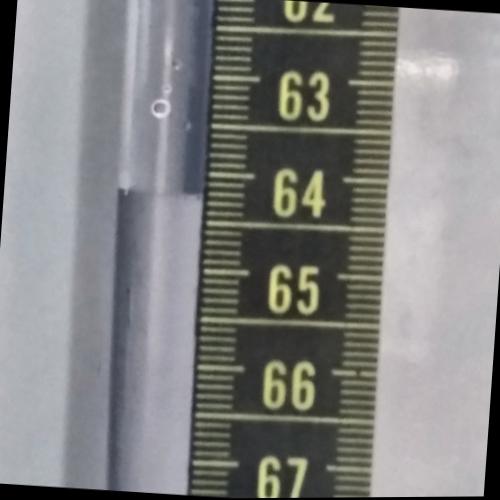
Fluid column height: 64.2 cm